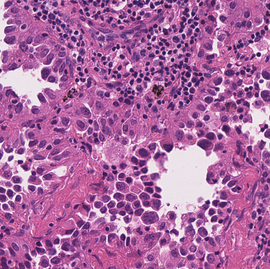
Tumor epithelial tissue: yes
Tumor-associated stroma tissue: yes
Normal tissue: no